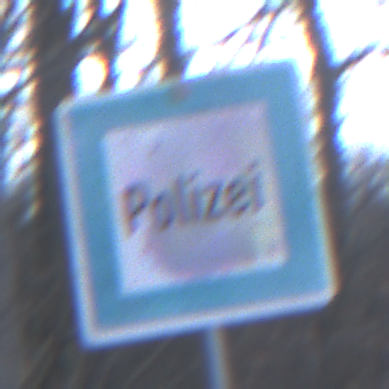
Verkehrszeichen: Polizei
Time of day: MorningAfternoon
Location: Outdoor (Nature)
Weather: Overcast
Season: Winter
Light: Natural